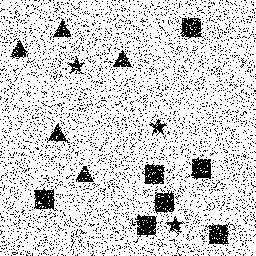
Squares: 7
Triangles: 5
Stars: 3
Total shapes: 15